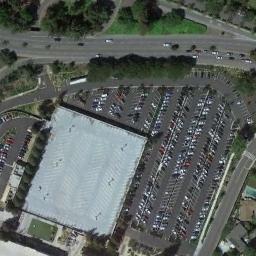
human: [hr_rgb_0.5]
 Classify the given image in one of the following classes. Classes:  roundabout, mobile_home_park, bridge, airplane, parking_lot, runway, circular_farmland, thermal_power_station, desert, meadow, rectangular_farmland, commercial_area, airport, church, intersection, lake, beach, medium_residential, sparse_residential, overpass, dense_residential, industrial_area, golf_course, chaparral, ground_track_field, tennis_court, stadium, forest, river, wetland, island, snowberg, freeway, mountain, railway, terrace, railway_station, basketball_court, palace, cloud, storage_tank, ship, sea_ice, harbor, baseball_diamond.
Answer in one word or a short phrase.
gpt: parking_lot